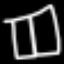
Label: pants